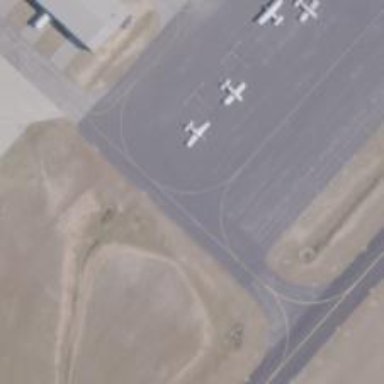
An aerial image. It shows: Image of taxiway at airport.